Question: I have a plot() where multiple colour shadings represent the same thing. I would like to add a legend that conveys this by having dual-coloured boxes (see example below). Is there any way to do this using legend() or a similar command? Alternatively, is there a way to identify the precise coordinates of these boxes so I can plot a polygon() triangle over it?
Note: legend() does return the coordinates of the outer box and the top left of each labels, but I am not sure if this is sufficient to calculate where the coloured boxes are.

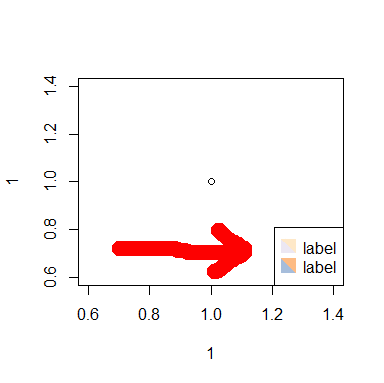
Answer: A slightly dirty hack can allow you to get the 'legend()' function to give you the necessary information. A smarter person than me would probably work out how 'legend()' calculates box positioning and replicate this outside the function. Note that editing standard R functions is probably not recommended.
If you have not edited R functions yet, an easy (and temporary) way to access it, is typing
'''
fix(legend)
'''
Typing
'''
rm(legend)
'''
later will undo your changes.
Find this section that says 'fill <- rep' and add the lines indicated by the comments:
'''
fillList <- NULL ## added
if (mfill) {
if (plot) {
fill <- rep(fill, length.out = n.leg)
rect2(left = xt, top = yt + ybox/2, dx = xbox, dy = ybox,
col = fill, density = density, angle = angle,
border = border)
fillList <- data.frame(left = xt, top = yt + ybox/2, dx = xbox, dy = ybox) ## added
}
xt <- xt + dx.fill
}
'''
Find the very last line and change it to
'''
invisible(list(rect = list(w = w, h = h, left = left, top = top),
text = list(x = xt, y = yt), fillList=fillList)) ## modified
'''
Now call legend via
'''
output <- legend(...) ## replace ... with whatever you want to have as inputs
'''
and the draw triangles using the information returned by 'legend()' like so:
'''
with(output$fillList[1,], { ## first box
polygon(c(left, left+dx, left+dx), c(top, top, top-dy), col=myColour, border=NA)
})
'''